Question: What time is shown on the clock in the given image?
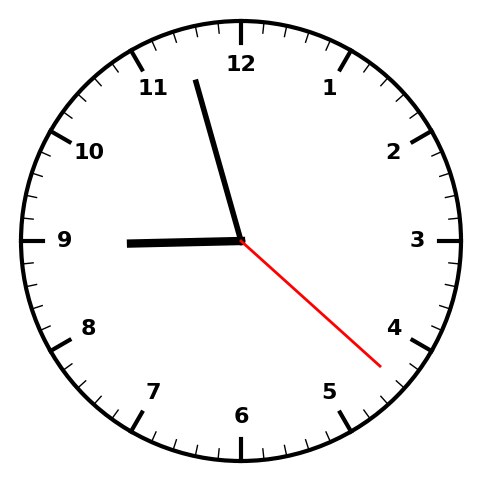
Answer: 08:57:22